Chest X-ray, PA view. Patient: 63 years old, sex M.
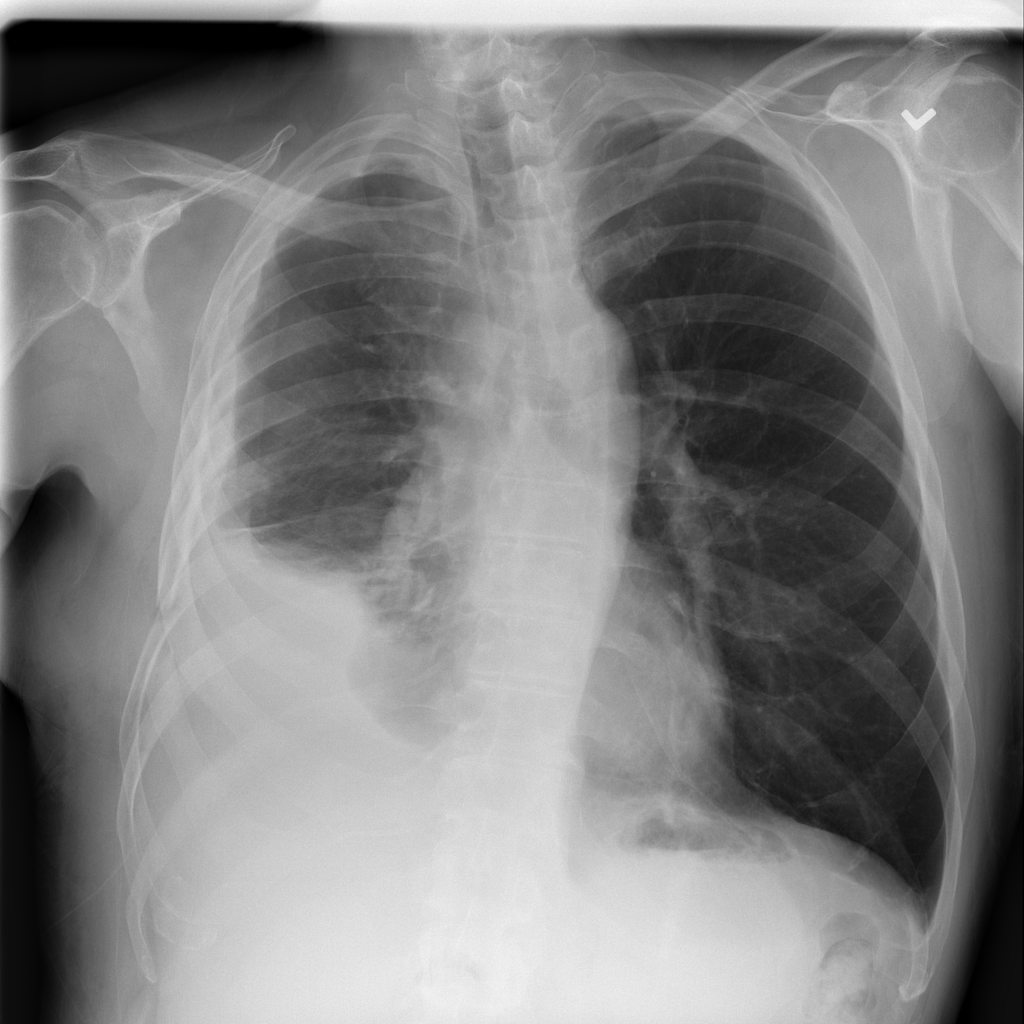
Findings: Effusion, Infiltration, Pleural_Thickening